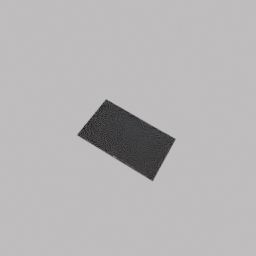
Label: electronics